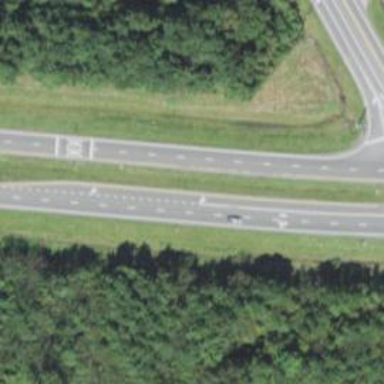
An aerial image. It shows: Asphalt trunk highway which is also expressway.